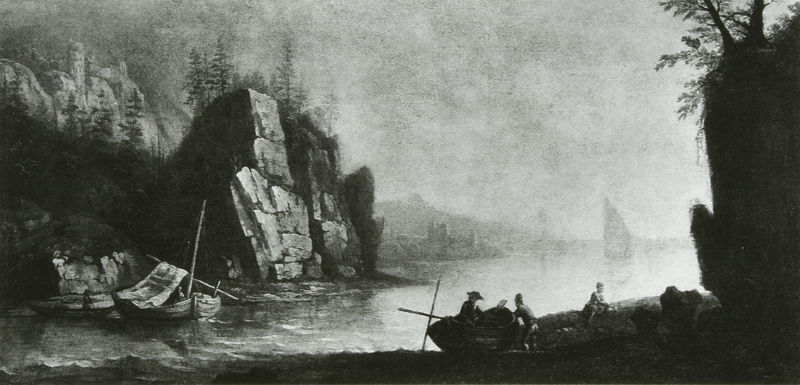
Titel: Felsige Küstengegend
Standort: Dresden
Institution: Gemäldegalerie Alte Meister
Schlagwörter: baum, berg, dunkel, felsen, himmel, mann, meer, schatten, wasser, weiß, wolken, bäume, fluss, landschaft, menschen, see, sitzen, stadt, ufer, grau, hell, hut, licht, männer, nacht, schwarz, zeichnung, gebäude, schleier, tuch, hemd, hose, mütze, wand, gesicht, stein, steine, horizont, häuser, hügel, morgen, natur, gewässer, drei, wald, boot, boote, kahn, ruder, turm, küste, schiff, schiffe, segel, segelboot, wellen, düster, fischer, mast, berge, fels, felswand, gebirge, hang, steilhang, mauer, dunst, grafik, graphik, nebel, idylle, hafen, kähne, romantik, strom, tannen, abfahrt, seemann, wetter, homme, umriss, anlegen, bucht, segelboote, klippe, segeln, segler, vier, ruine, burg, kreuz, diesig, kohle, druck, schwarzweiss, radierung, blanc, noir, chapeau, tanne, axt, felse, einfahrt, watteau, ankunft, bateaux, marine, femme, nadelhölzer, arbre, nature, paysage, fleuve, eau, port, voile, solitude, dessin, seeleute, wellwn, abdeckung, anhang, rocher, steilfelsen, lorrain, brouillard, brume, silhouette, colline, flußtal, mer, rivière, schaumkrone, horozont, barque, hommes, chapeaux, bateau, abfahr, angrund, débarquement, découverte, felsblöcke, geu, himmel grau, marin, rokkokok, schaumkronrn, shillouette, tann, fuite, falaise, mat, roche, marins, amérique, départ, roches, embouchure, quai, au bord du fleuve, les bâteaux à voiles se reposent, c'est le rhin, déchargement de marchandises au bord du fleuve, chaloupe, préparatifs, abres, voliers, silhouettes, girs, eux